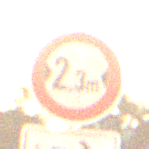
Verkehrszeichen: TatsaechlicheBreite2Komma3
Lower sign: RichtungsangabeDurchPfeile5
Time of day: Night
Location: Outdoor (Nature)
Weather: Clear
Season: NotSpecified
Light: Natural